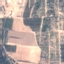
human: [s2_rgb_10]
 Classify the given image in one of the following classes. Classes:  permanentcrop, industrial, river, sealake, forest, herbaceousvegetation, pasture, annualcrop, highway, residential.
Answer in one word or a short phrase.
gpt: PermanentCrop